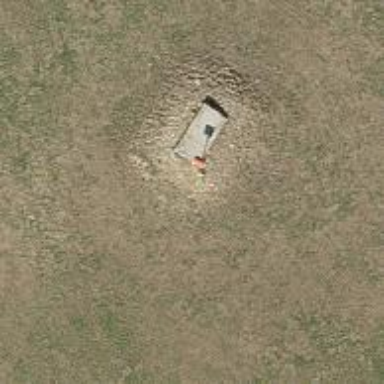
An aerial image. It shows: View of pole with roofed pipeline marker.